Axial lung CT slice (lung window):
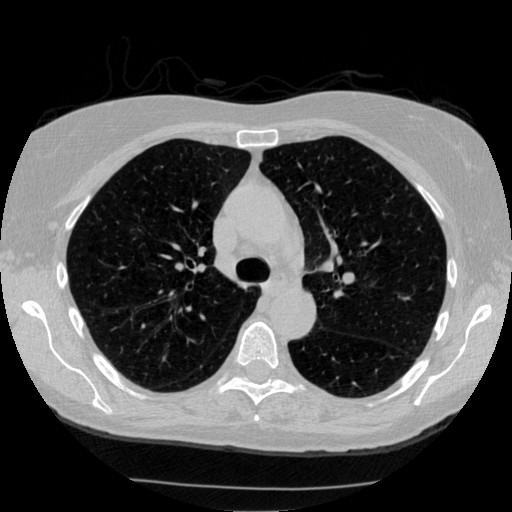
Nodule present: no